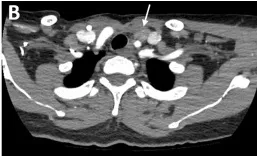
Arterial phase.
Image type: radiology (ct)